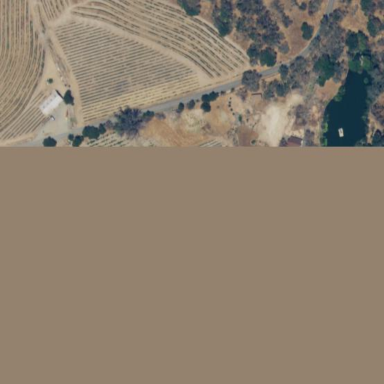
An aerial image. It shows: Vineyard growing wine grapes.